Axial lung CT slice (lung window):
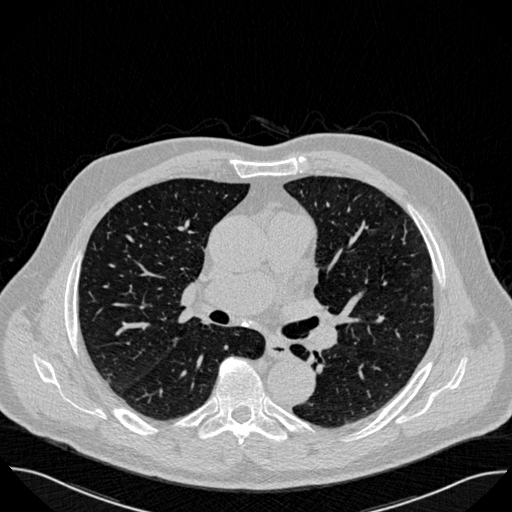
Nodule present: no